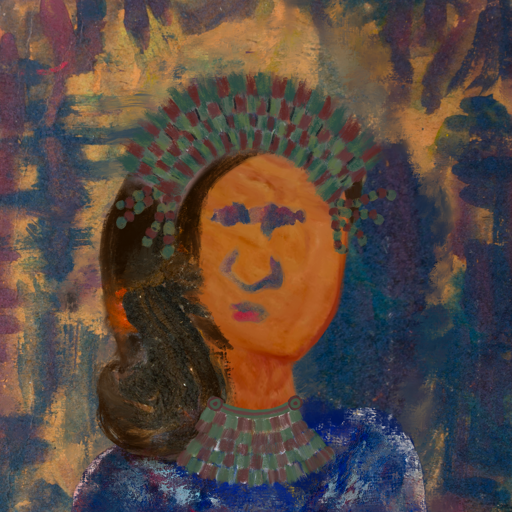
Background: InTheSun, Head And Neck Front: Pious_Lady, Face Front: In_The_Sun, Bust: Irani, Hair Front: Gypsy_Queen, Head Accessory: After_Raid_Crown, Second Necklace: After_Raid, Necklace: Blank, Baby: Blank